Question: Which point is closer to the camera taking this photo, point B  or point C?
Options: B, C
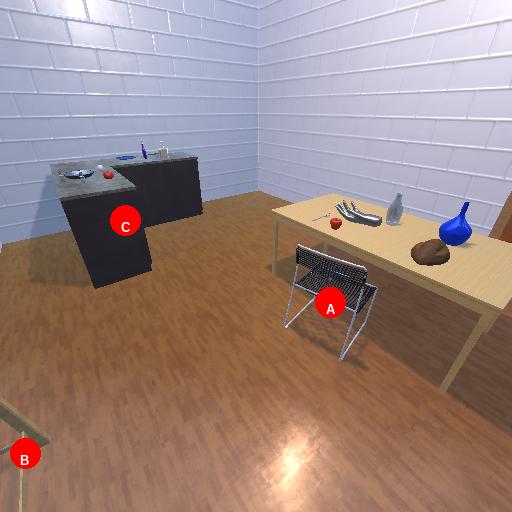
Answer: B